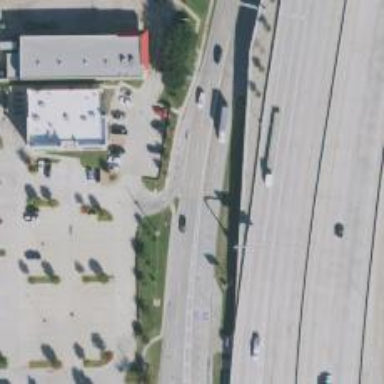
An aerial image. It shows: Secondary road with frontage road alongside.